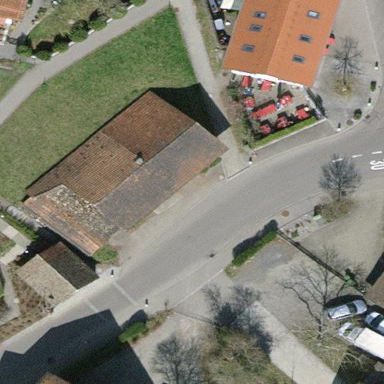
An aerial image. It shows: Building with tile roof.